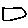
Label: square